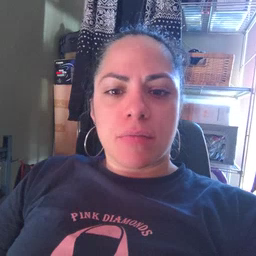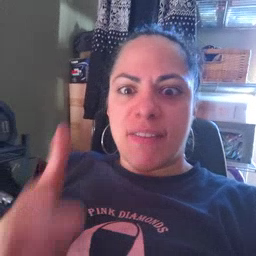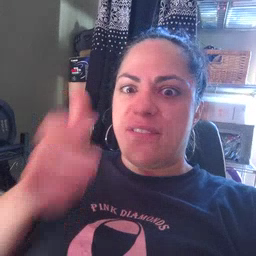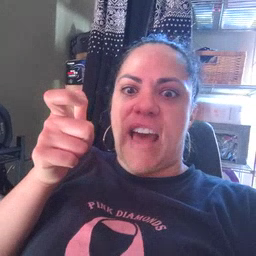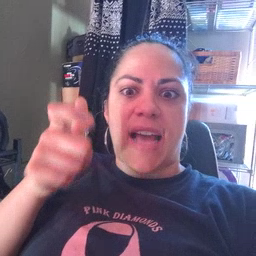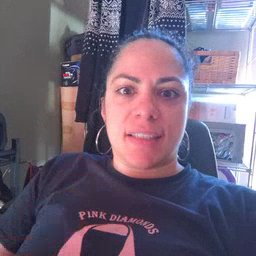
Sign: fast